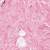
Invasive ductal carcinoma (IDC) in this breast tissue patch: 0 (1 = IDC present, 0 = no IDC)